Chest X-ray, PA view. Patient: 81 years old, sex F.
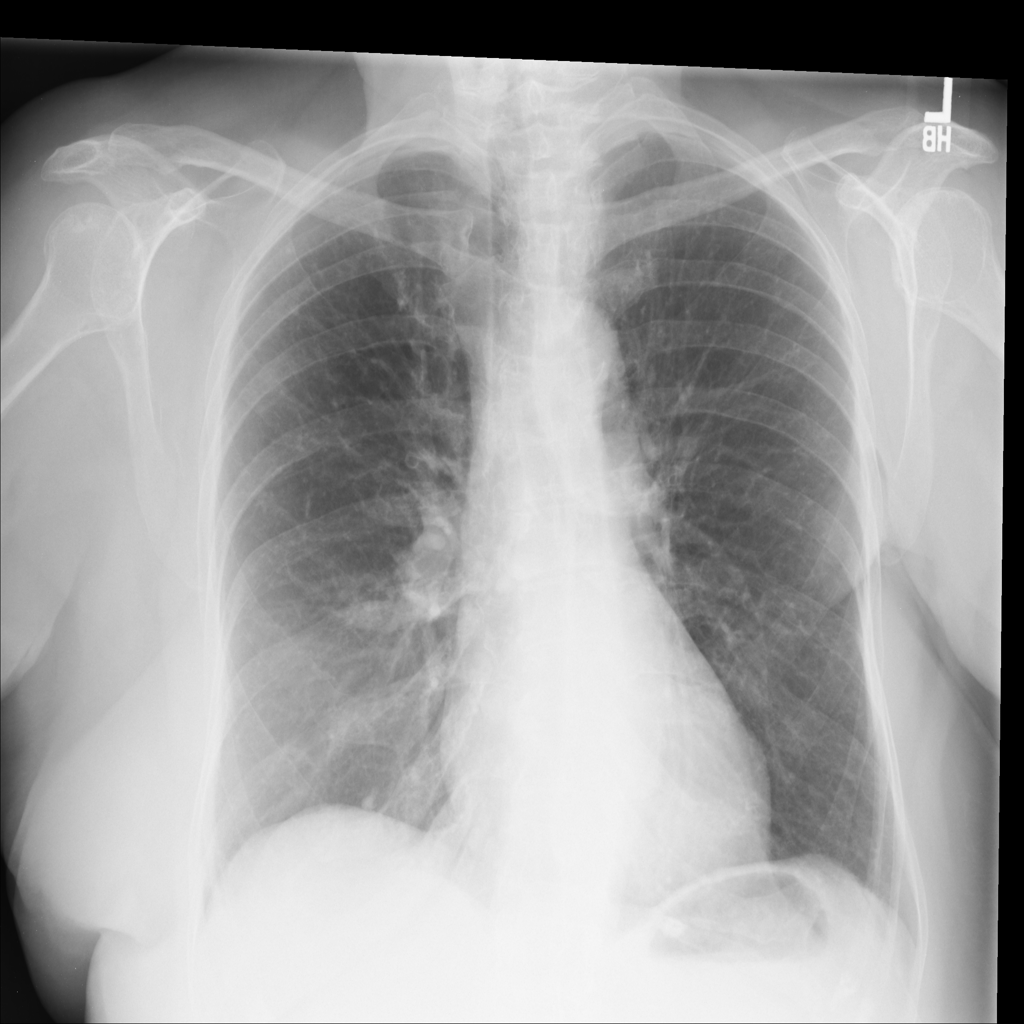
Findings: No Finding